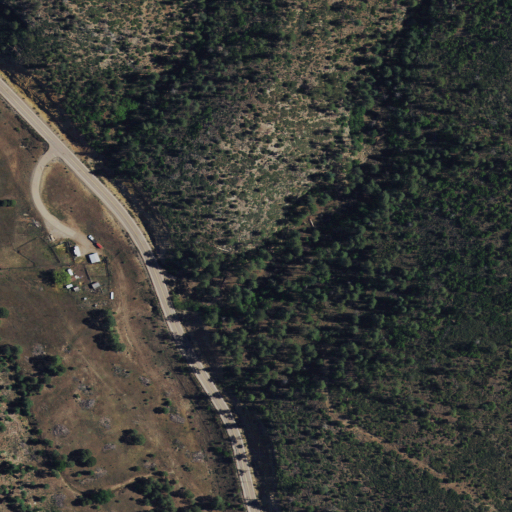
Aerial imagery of valley in New Mexico named Spiller Canyon containing evergreen forest, shrub, open development, grassland, and low intensity development